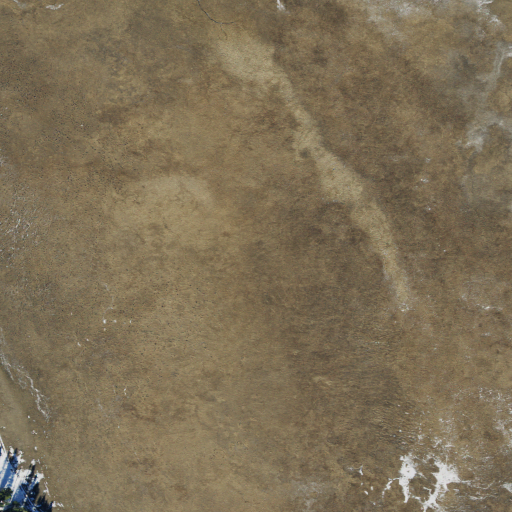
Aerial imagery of plain(s) in Utah named Big Park containing woody wetlands, herbaceous wetlands, evergreen forest, and shrub